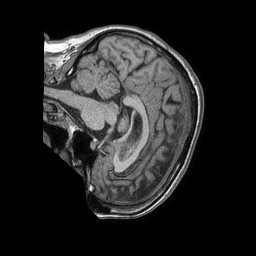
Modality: T1w
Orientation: sagittal
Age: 62
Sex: female
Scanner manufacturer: philips
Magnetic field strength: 1.5 T
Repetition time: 0.007592 s
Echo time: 0.003486 s